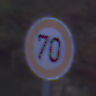
Verkehrszeichen: Geschwindigkeit70
Umgebung: Outdoor, Suburban
Tageszeit: Night
Wetter: PartlyCloudy
Licht: Artificial
Jahreszeit: NotSpecified
Kontrast: LowContrast